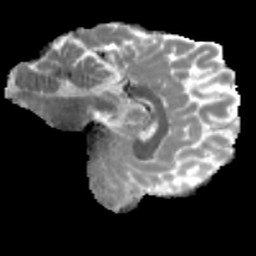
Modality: MD
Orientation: sagittal
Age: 24
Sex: male
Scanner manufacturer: siemens
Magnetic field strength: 3 T
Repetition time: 3.5 s
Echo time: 0.086 s